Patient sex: M
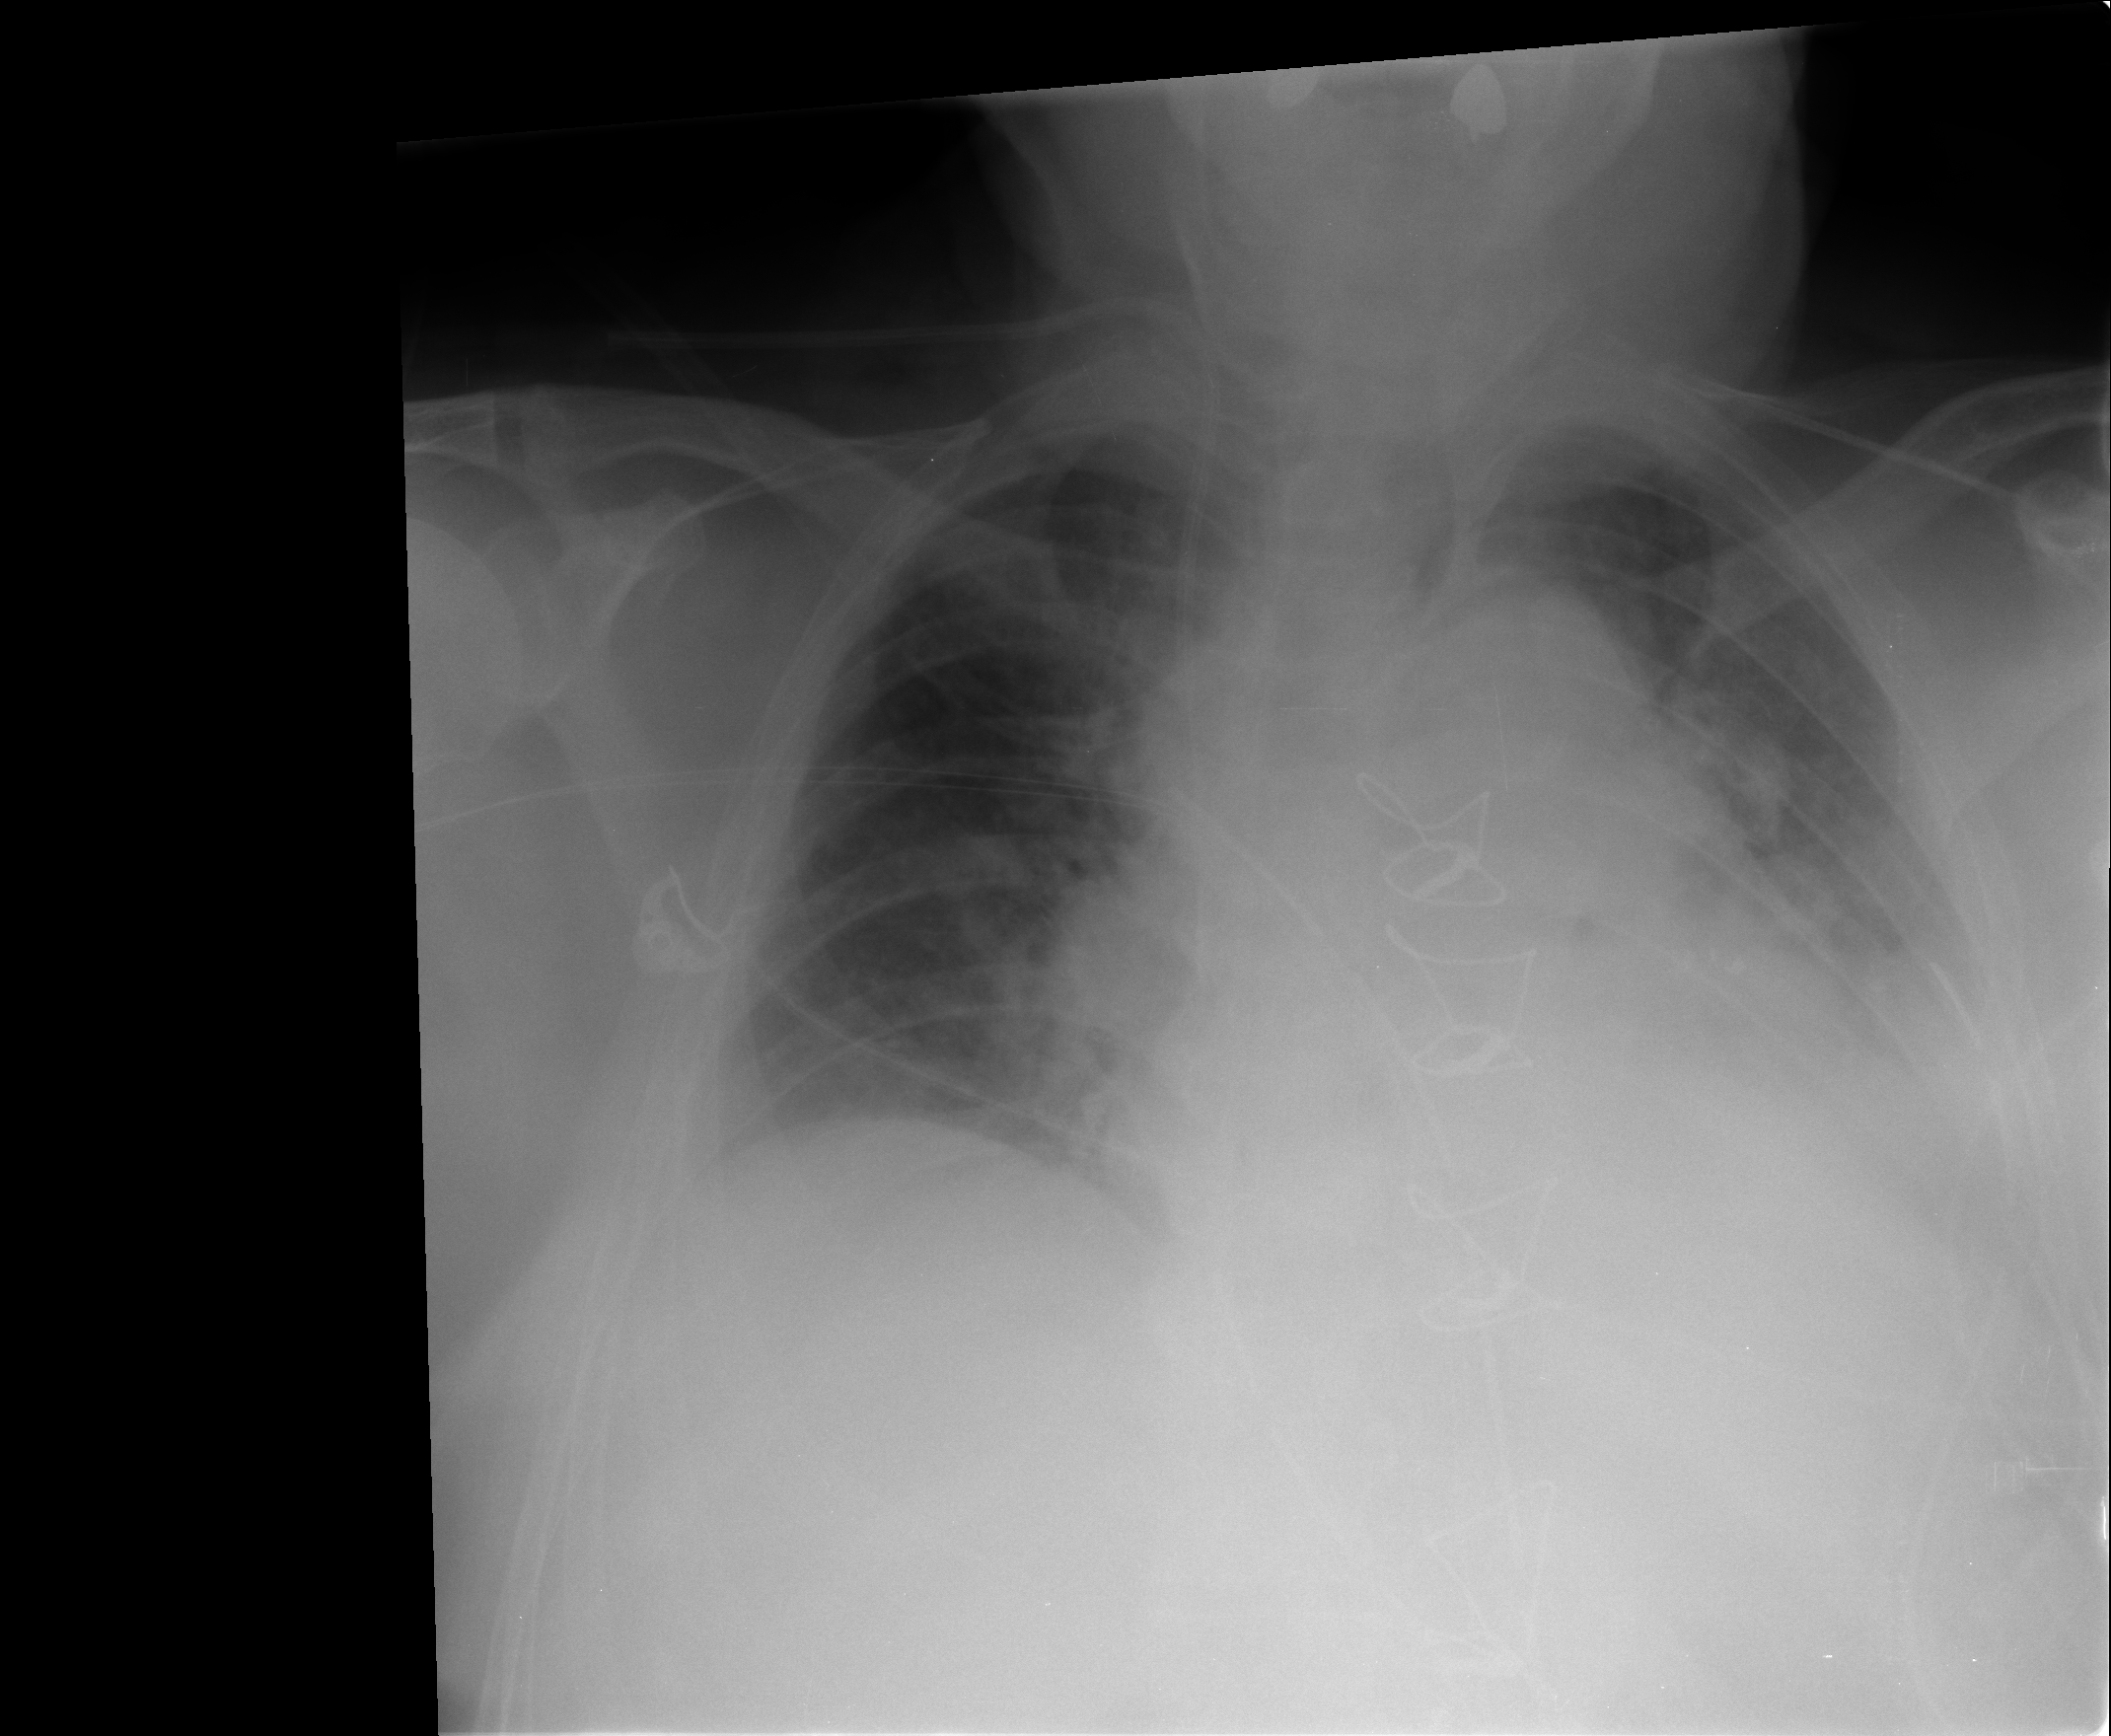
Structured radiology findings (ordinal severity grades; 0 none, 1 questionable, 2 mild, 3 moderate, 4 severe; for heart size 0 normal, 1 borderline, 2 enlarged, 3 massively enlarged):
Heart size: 2
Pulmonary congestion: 2
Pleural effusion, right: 0
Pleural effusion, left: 3
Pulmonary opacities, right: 0
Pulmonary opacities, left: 1
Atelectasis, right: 2
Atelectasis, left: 3